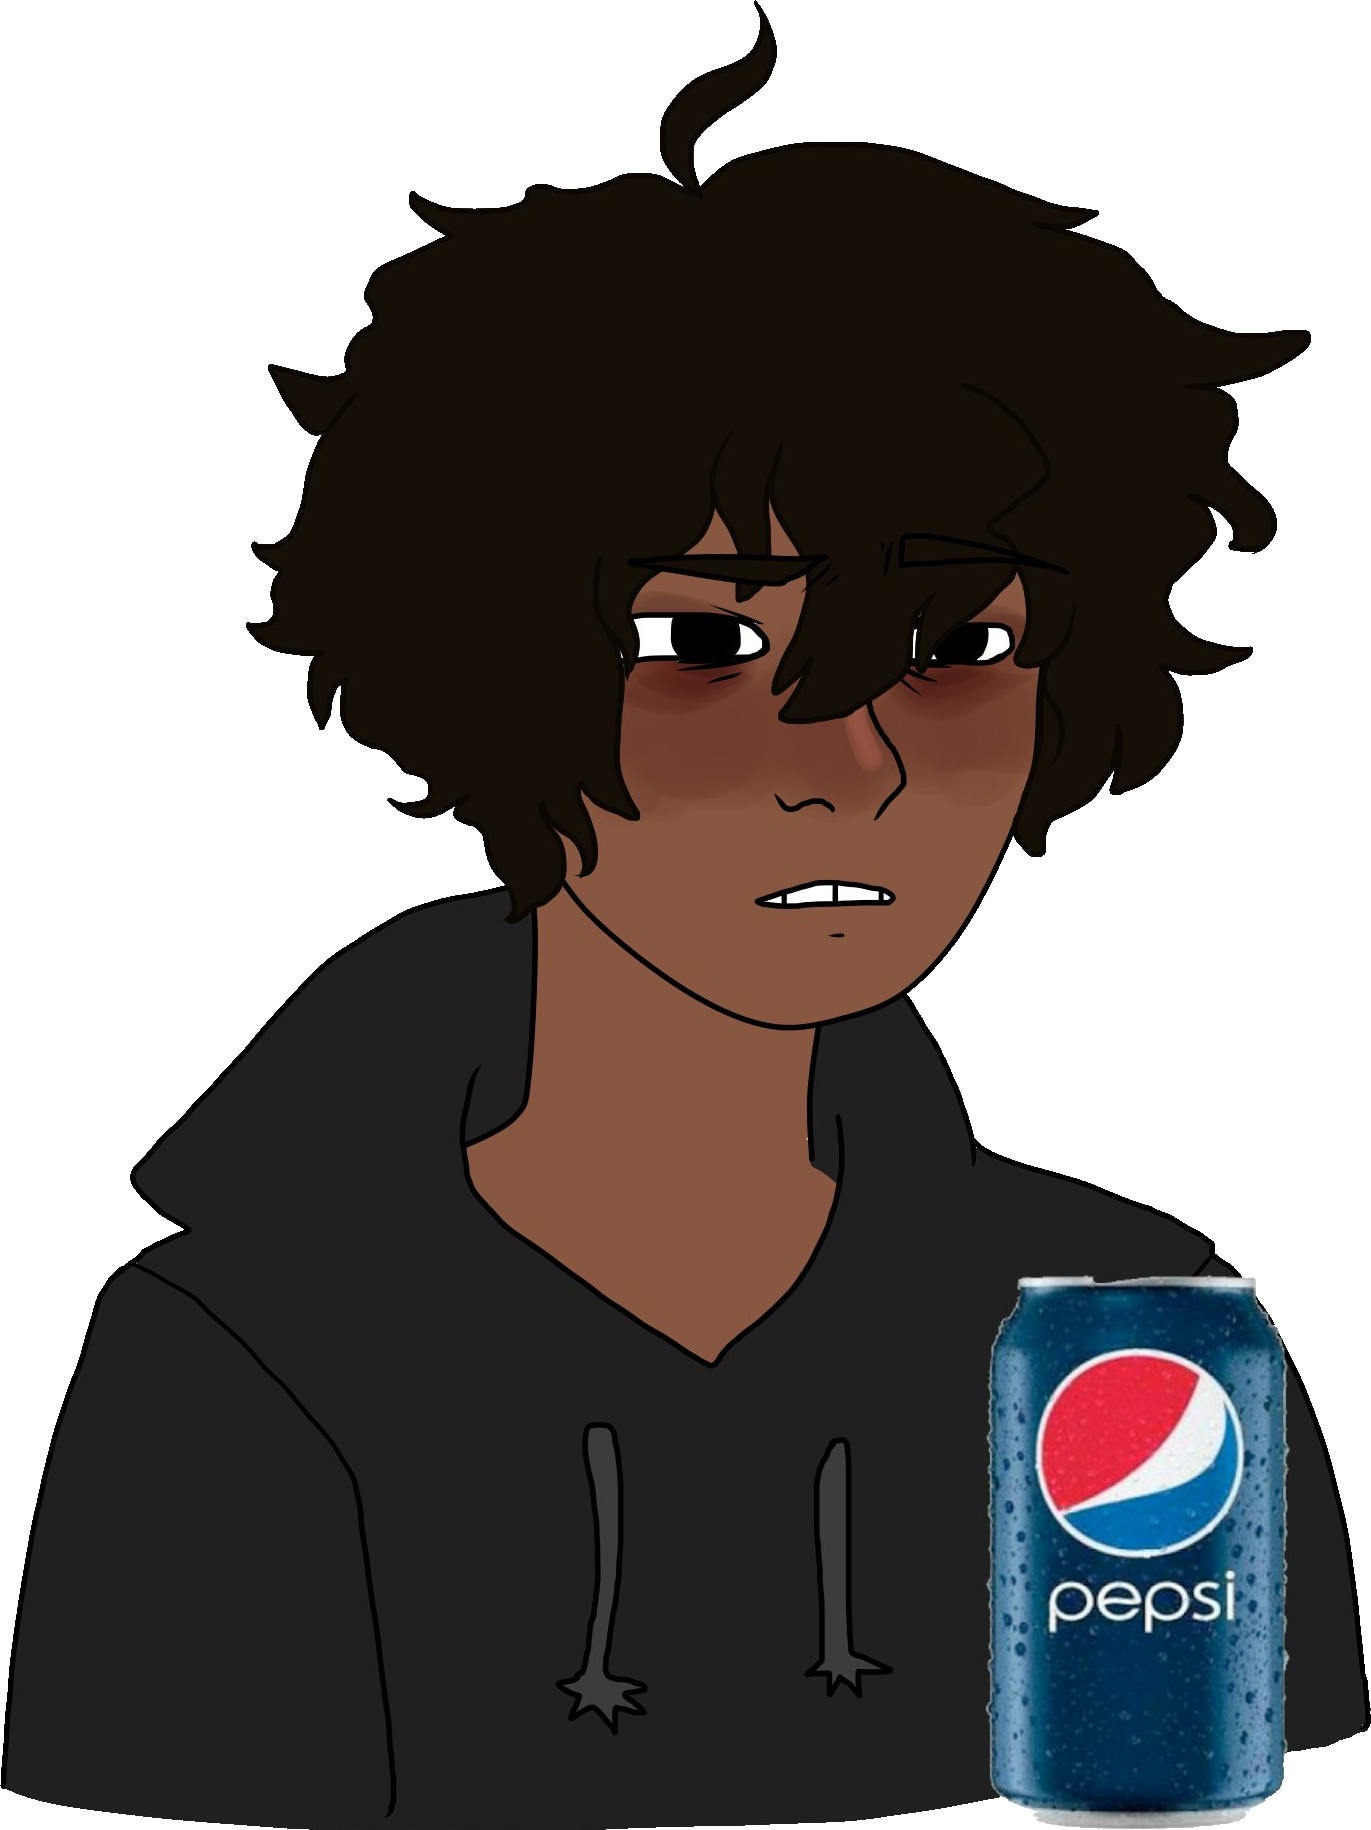
Label: 5_Twinkjak